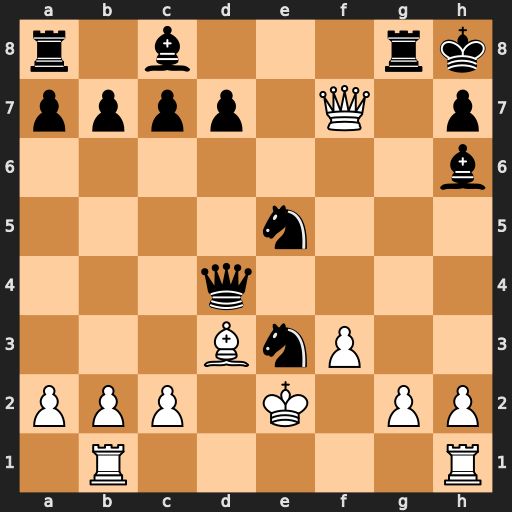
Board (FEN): r1b3rk/pppp1Q1p/7b/4n3/3q4/3BnP2/PPP1K1PP/1R5R
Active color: w
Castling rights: -
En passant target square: -
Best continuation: Qxh7#